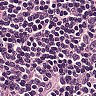
Metastatic tissue present: no